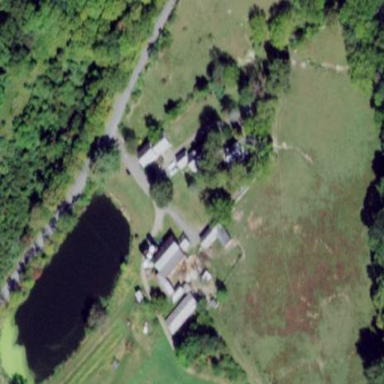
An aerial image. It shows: Farmyard area.